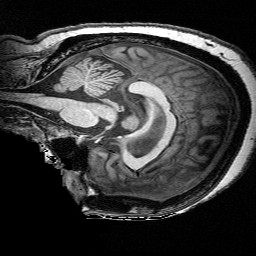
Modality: T1w
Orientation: sagittal
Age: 55
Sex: female
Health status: ill
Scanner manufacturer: siemens
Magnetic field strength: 3 T
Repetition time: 0.0025 s
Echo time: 0.00336 s